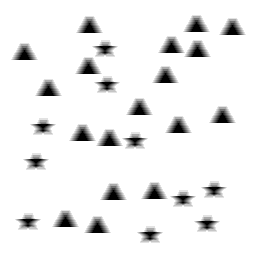
Squares: 0
Triangles: 18
Stars: 10
Total shapes: 28